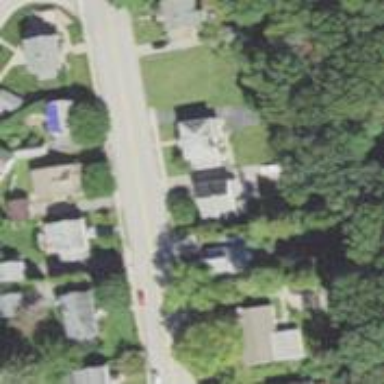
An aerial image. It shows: Residential driveway serving as service road.